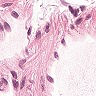
Metastatic tissue present: no